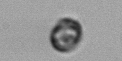
Label: Dinophyceae